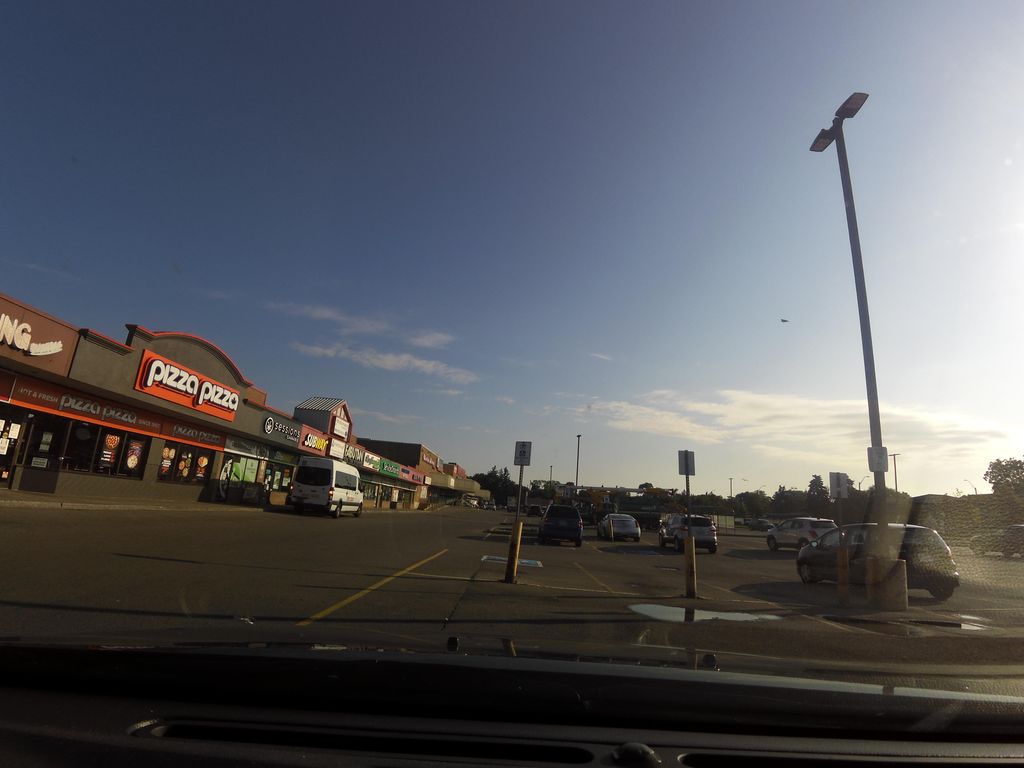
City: hamilton